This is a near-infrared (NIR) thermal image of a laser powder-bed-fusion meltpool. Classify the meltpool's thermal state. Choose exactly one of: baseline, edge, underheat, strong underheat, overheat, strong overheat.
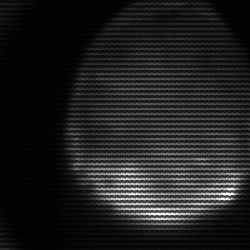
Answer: edge